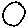
Label: circle